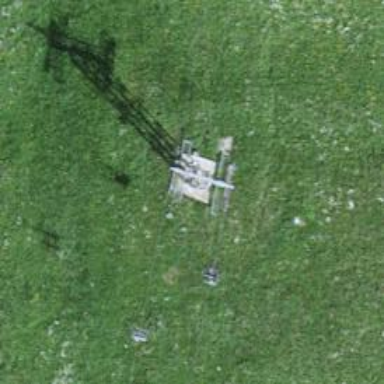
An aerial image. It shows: Chair lift captured from aerial perspective.